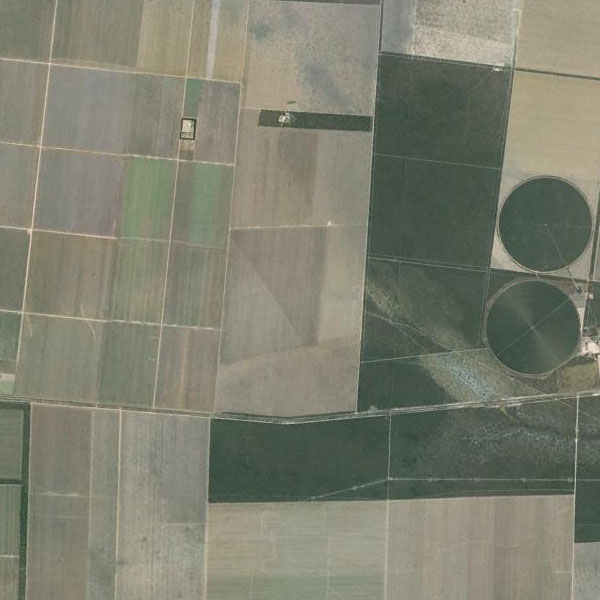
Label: Farmland